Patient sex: F
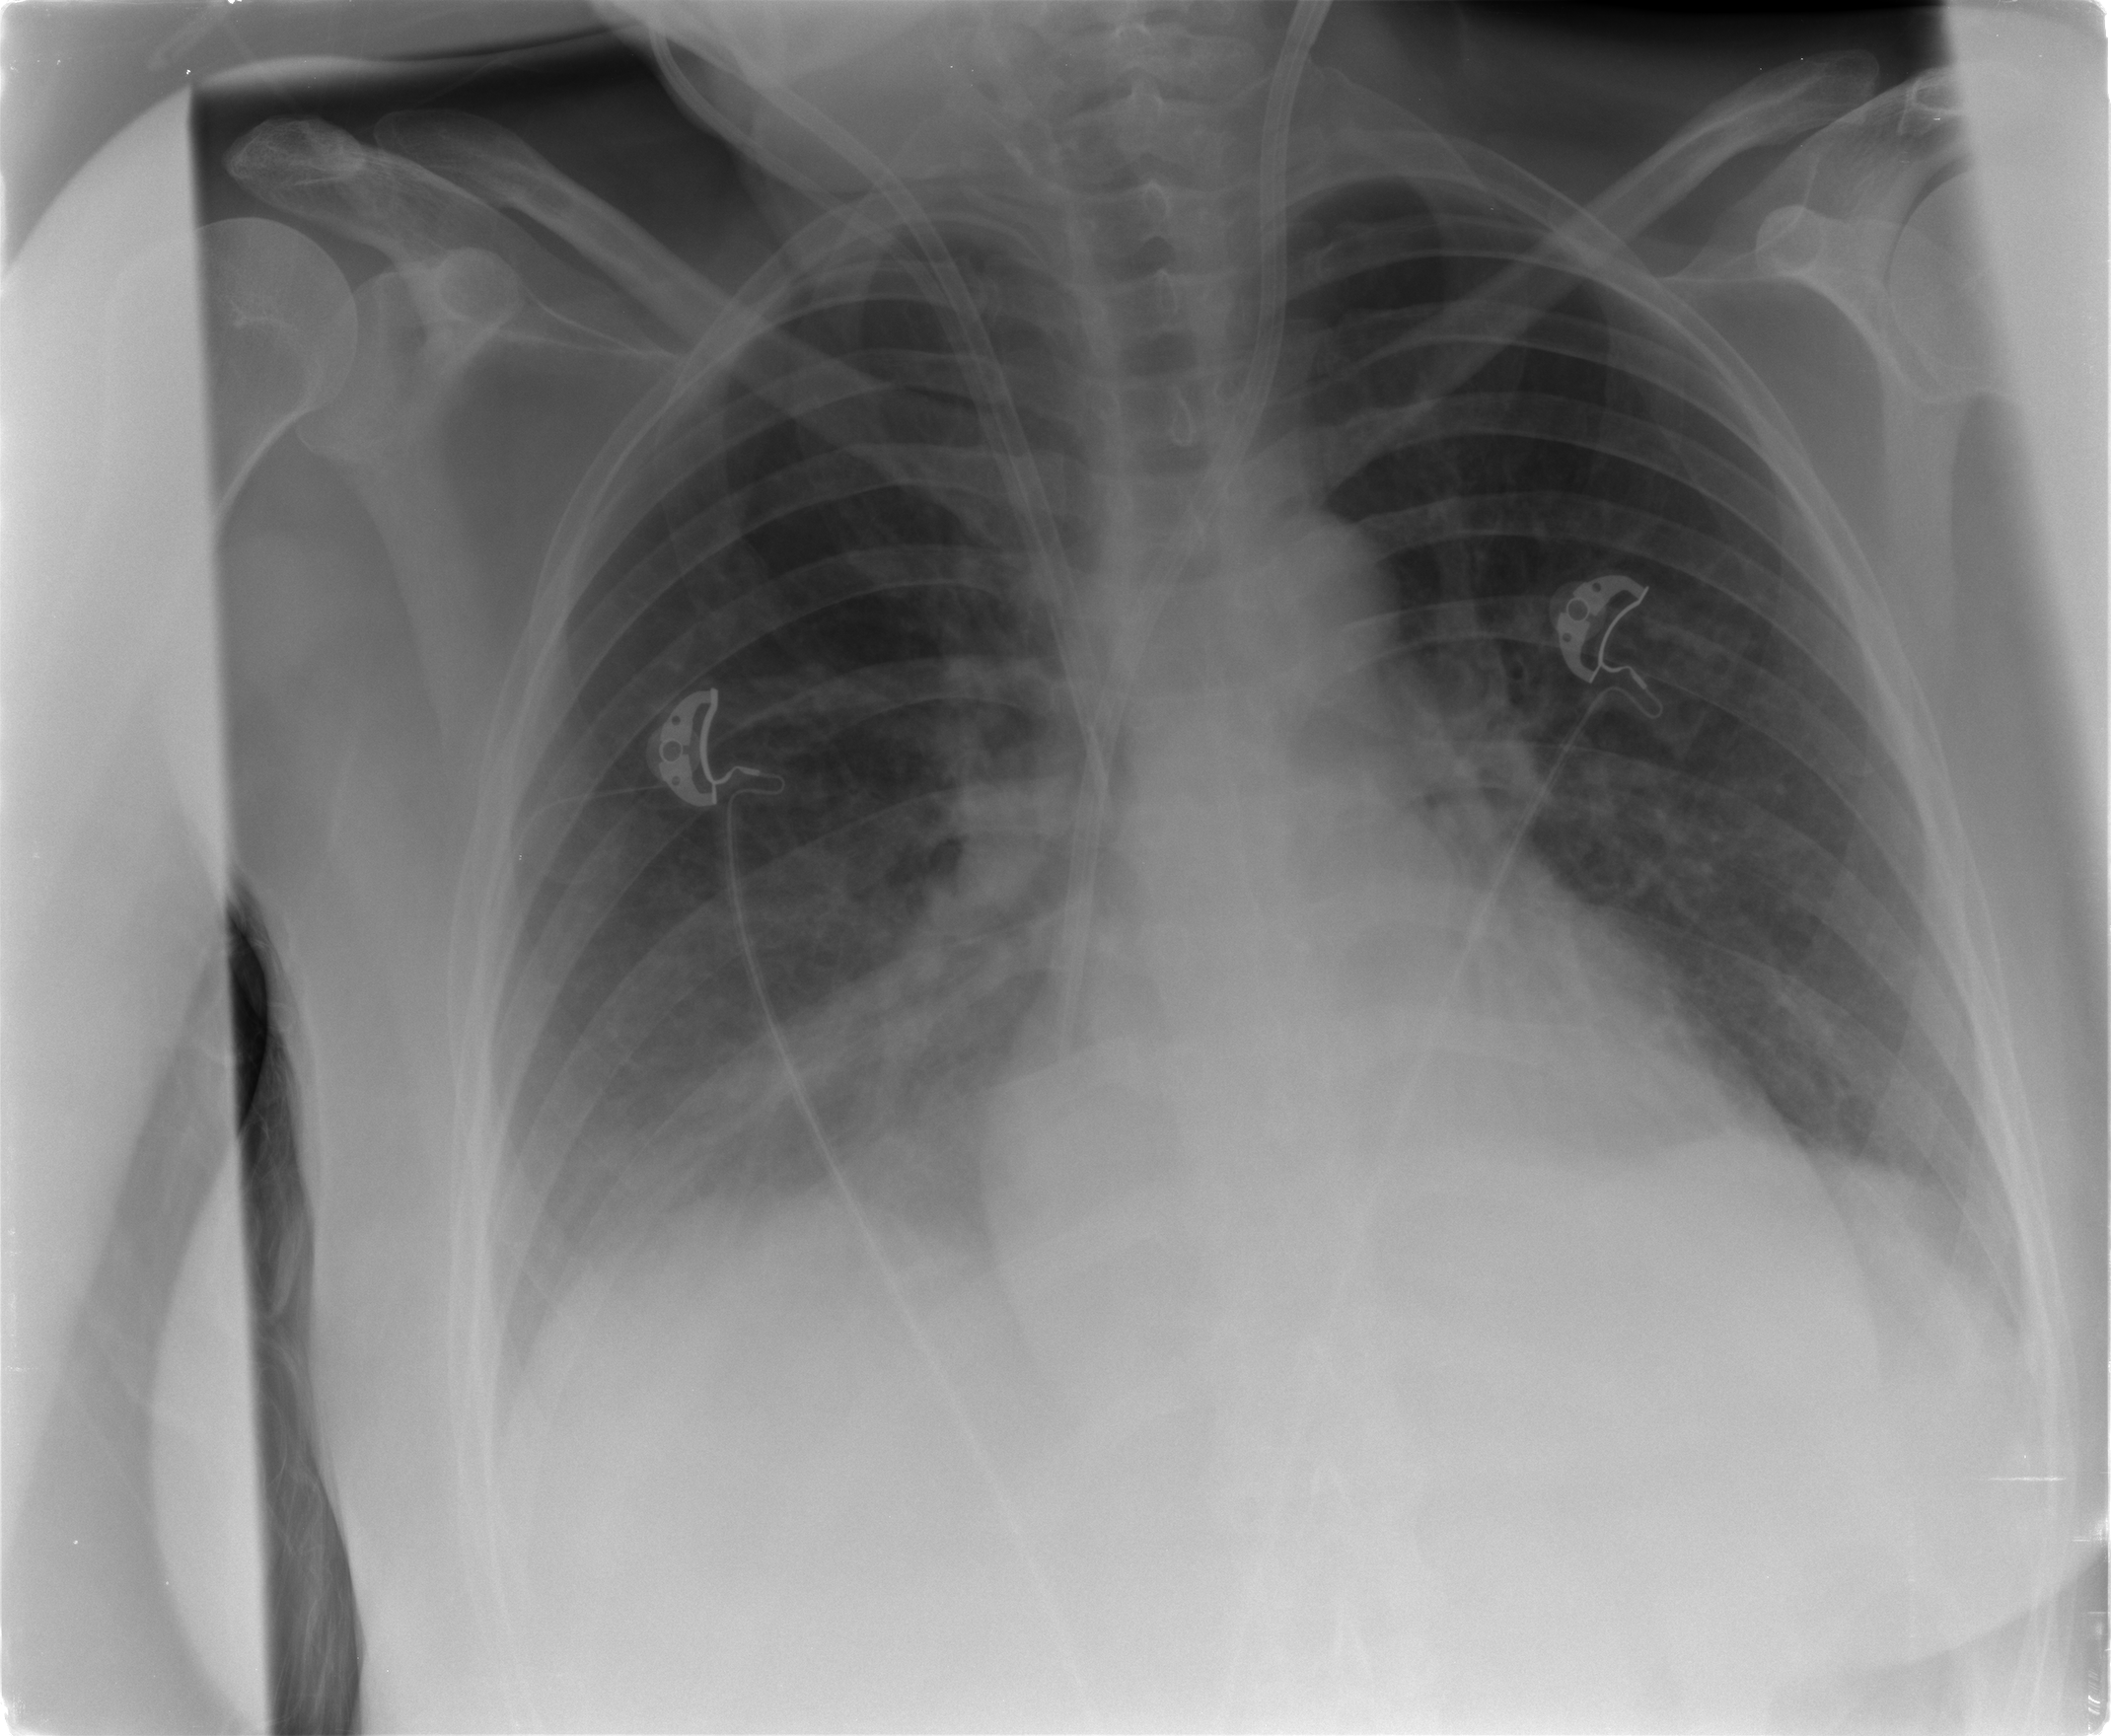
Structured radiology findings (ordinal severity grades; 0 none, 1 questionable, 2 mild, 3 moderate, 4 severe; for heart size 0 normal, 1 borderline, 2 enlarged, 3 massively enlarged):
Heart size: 1
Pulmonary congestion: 2
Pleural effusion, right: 2
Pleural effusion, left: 0
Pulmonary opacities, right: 1
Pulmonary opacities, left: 0
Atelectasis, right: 2
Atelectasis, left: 1